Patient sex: M
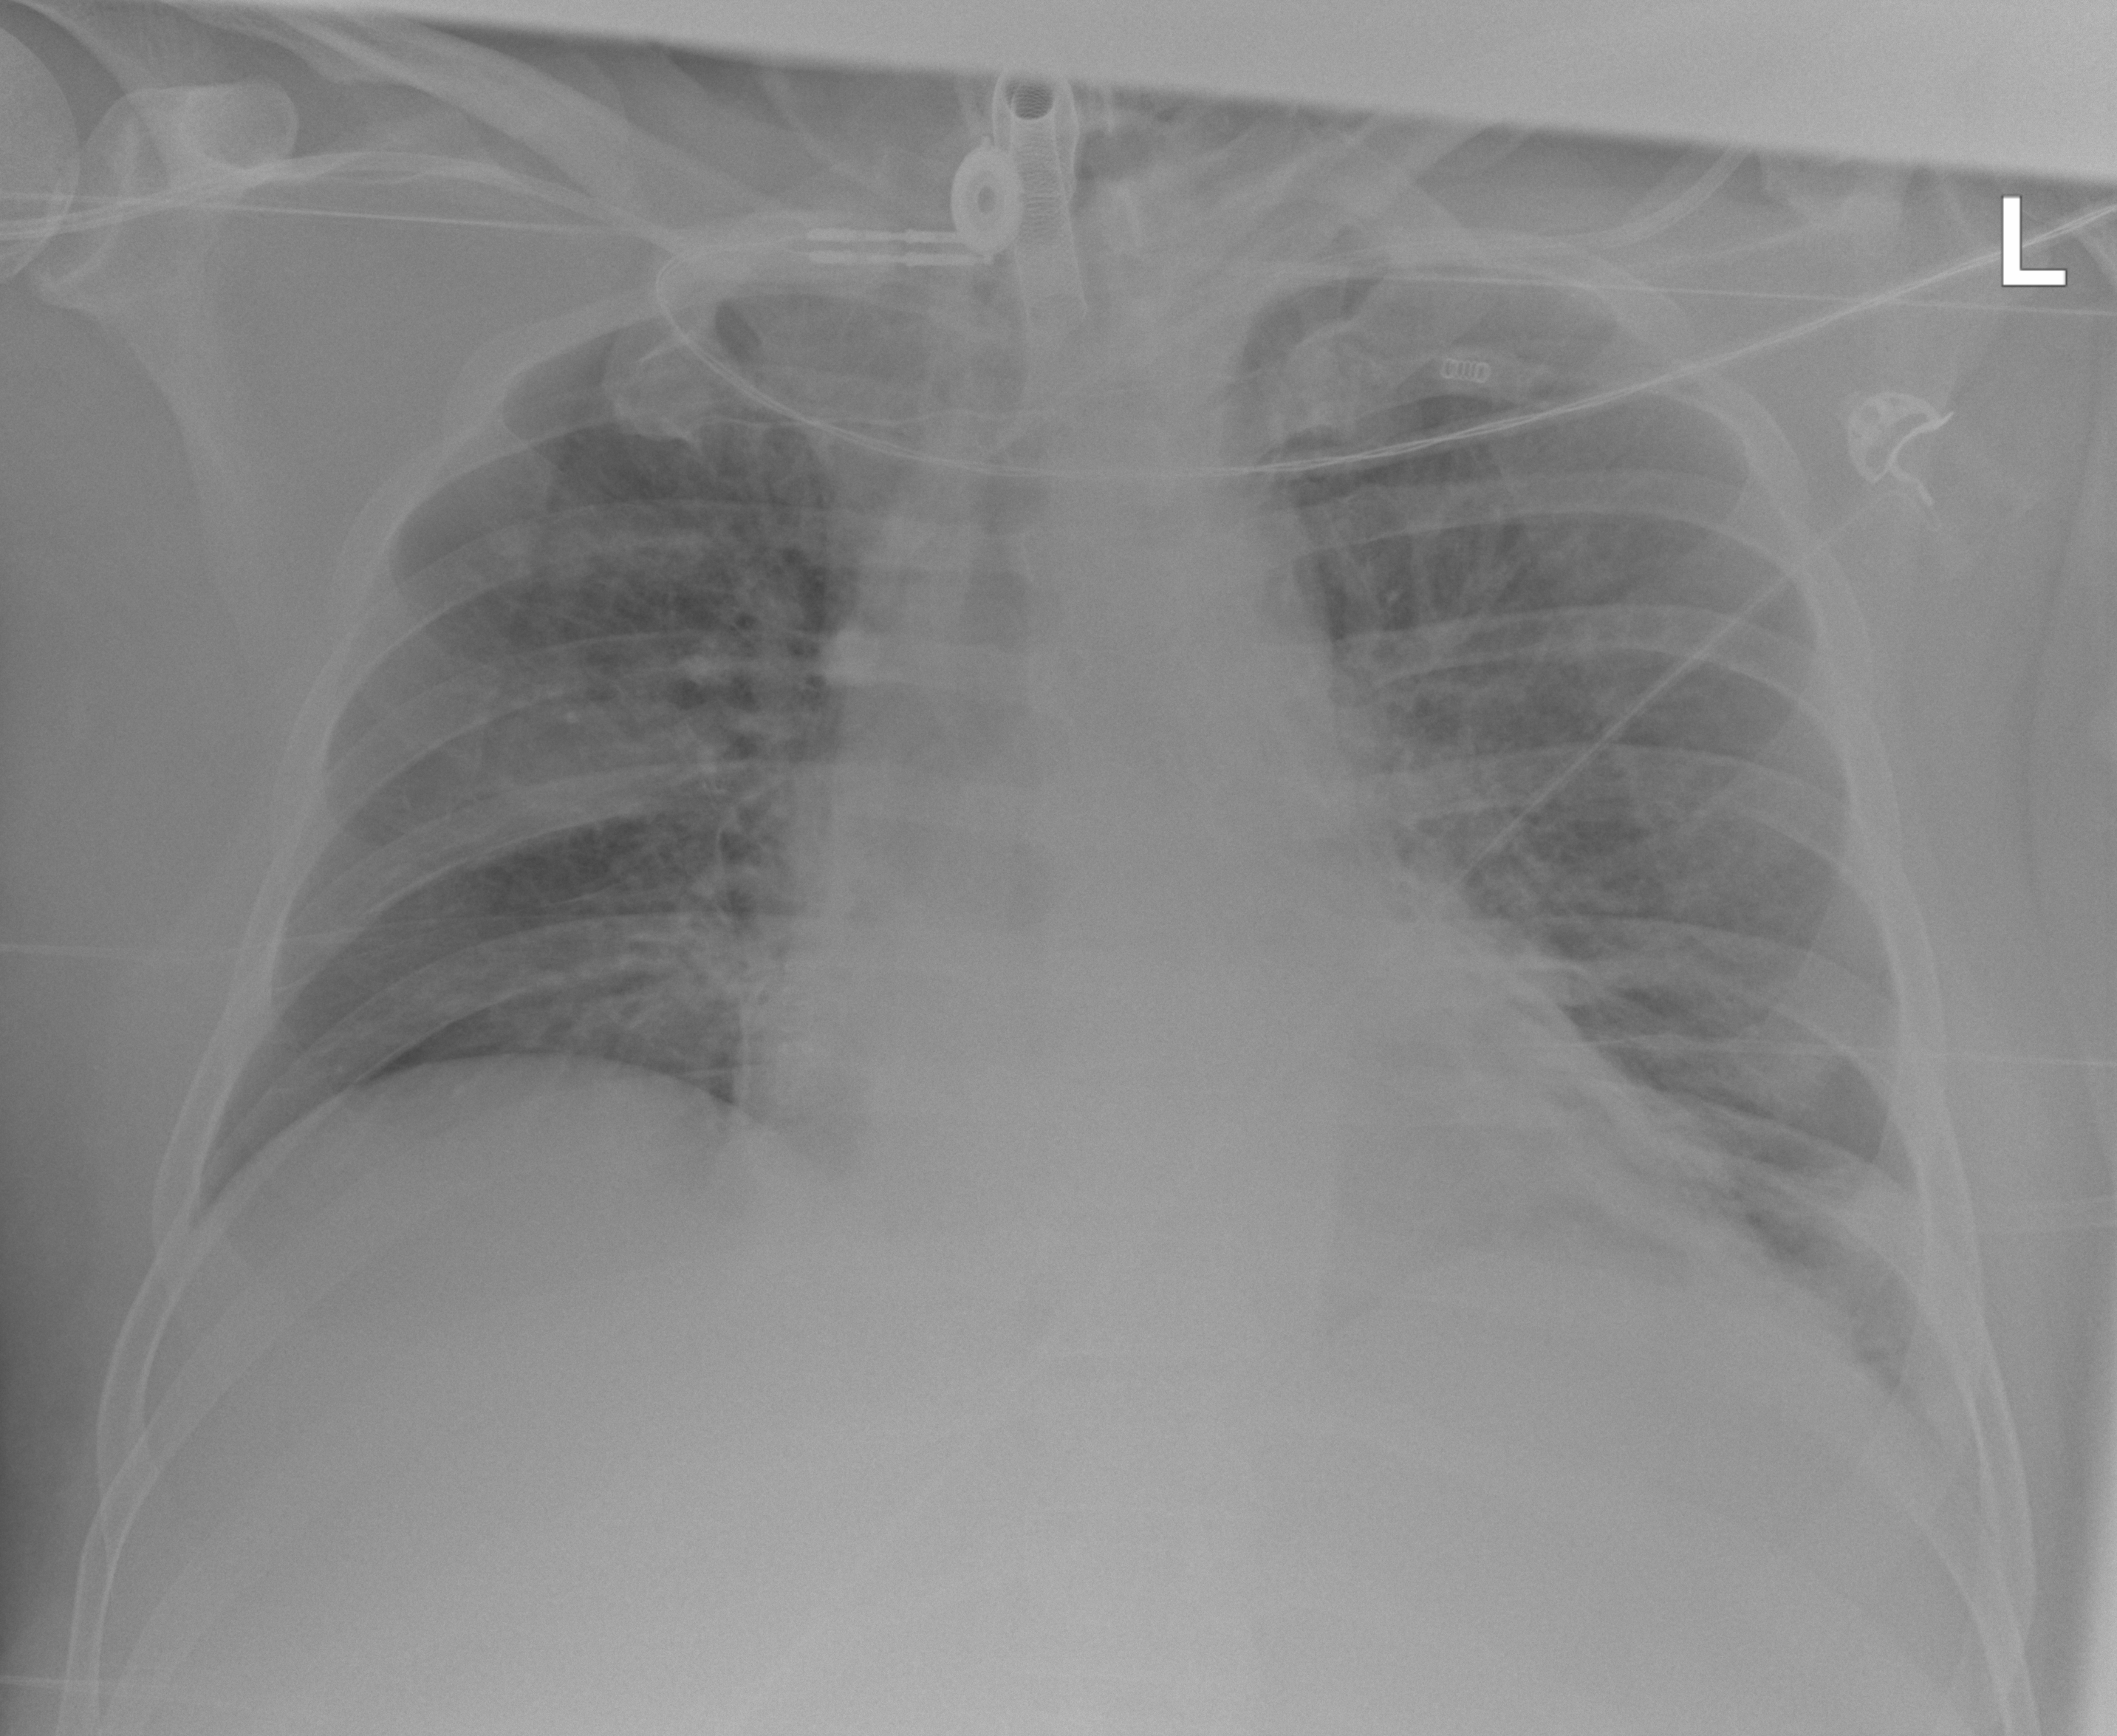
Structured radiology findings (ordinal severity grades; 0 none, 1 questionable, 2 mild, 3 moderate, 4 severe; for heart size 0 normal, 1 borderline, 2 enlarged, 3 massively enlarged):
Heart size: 1
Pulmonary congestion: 2
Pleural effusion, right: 2
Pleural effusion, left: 2
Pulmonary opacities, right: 0
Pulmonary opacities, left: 2
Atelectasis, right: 2
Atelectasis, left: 2